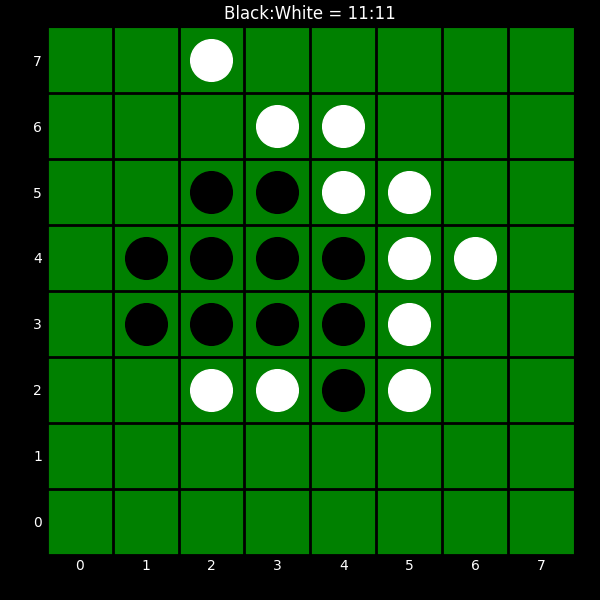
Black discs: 11
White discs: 11